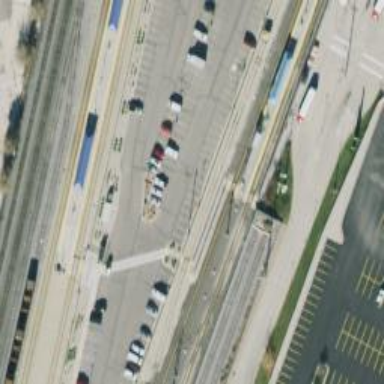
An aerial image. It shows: Railway crossing.